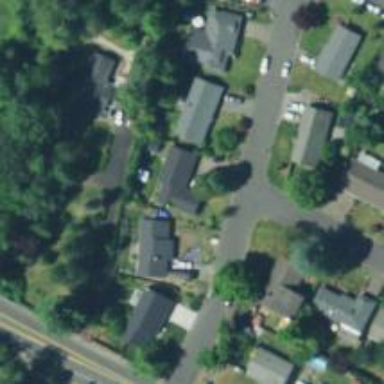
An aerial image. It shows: Residential road.